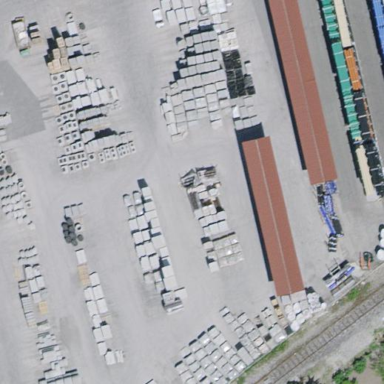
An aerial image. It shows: Industrial area designated as brickyard.